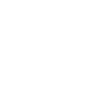
Metastatic tissue present: no